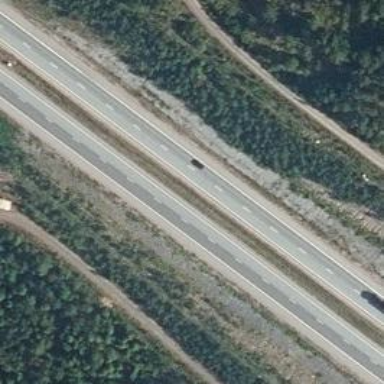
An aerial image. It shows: Asphalt motorway.